五年级 · 组合几何学
一块长方形铁皮（如下图）, 从四个角各切掉一个边长 5 厘米的正方形后, 沿虚线折起来, 做成一个无盖的铁盒。

（1）这个铁盒用了多少平方厘米的铁皮?

（2）这个铁盒的容积是多少？（厚度忽略不计）
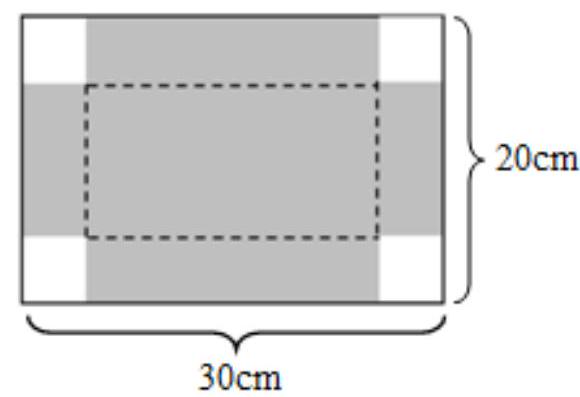
答案: 解(1) 500 平方厘米; （2）1000 立方厘米

【分析】(1) 从图中可知, 用长 30 厘米、宽 20 厘米的长方形的面积减去 4 个边长 5 厘米的正方形的面积, 就是这个铁盒用的铁皮的面积。根据长方形的面积 $=$ 长 $\times$ 宽, 正方形的面积 $=$ 边长 $\times$ 边长, 代入数据计算即可。

(2) 这个长方体铁盒的长是 $(30-5 \times 2)$ 厘米, 宽是 $(20-5 \times 2)$ 厘米, 高是 5 厘米, 根据长方体的体积（容积） $=$ 长 $\times$ 宽 $\times$ 高, 代入数据计算求出这个铁盒的容积。

【详解】 (1) $30 \times 20-5 \times 5 \times 4$

$=600-100$

$=500$ (平方厘米)

答：这个铁盒用了 500 平方厘米的铁皮。

(2) 长方体的长:

$30-5 \times 2$

$=30-10$

$=20$ (厘米)

长方体的宽:

$20-5 \times 2$

$=20-10$

$=10$ (厘米)

长方体的容积:

$20 \times 10 \times 5$
$=200 \times 5$

$=1000$ （立方厘米）

答：这个铁盒的容积是 1000 立方厘米。

【点睛】（1）理解长方体的表面积就是长方形的面积减去四个小正方形的面积;

（2）关键是找出长方体的长、宽、高, 然后运用长方体的体积（容积）公式, 列式计算。